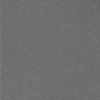
Atmospheric dust classification: dusty